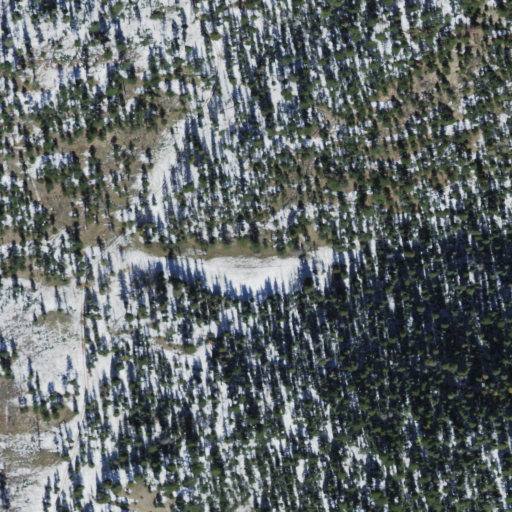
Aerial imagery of valley in Arizona named Tipover Canyon containing evergreen forest and shrub